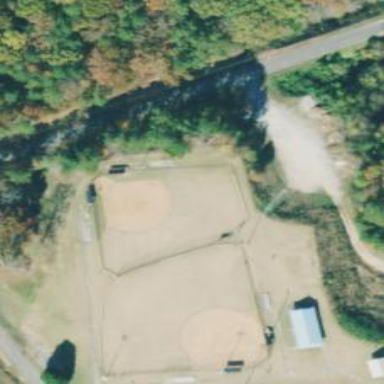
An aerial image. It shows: Softball pitch for leisure land activities.